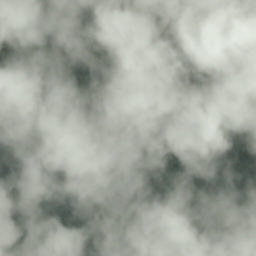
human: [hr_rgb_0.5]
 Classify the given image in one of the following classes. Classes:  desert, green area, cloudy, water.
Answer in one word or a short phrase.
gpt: cloudy